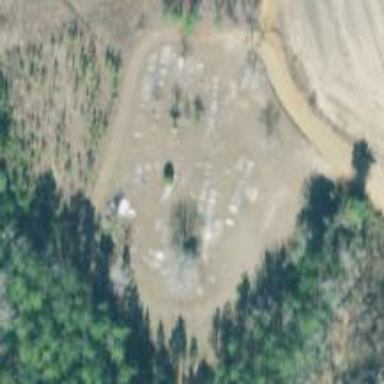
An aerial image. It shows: Cemetery.